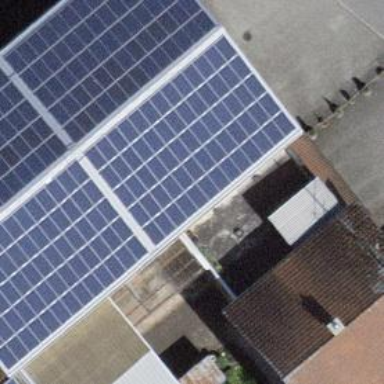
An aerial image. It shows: Solar power generator.